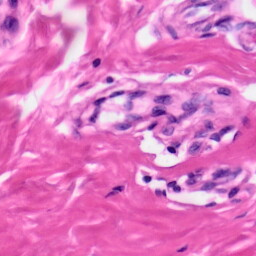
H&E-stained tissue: Skin